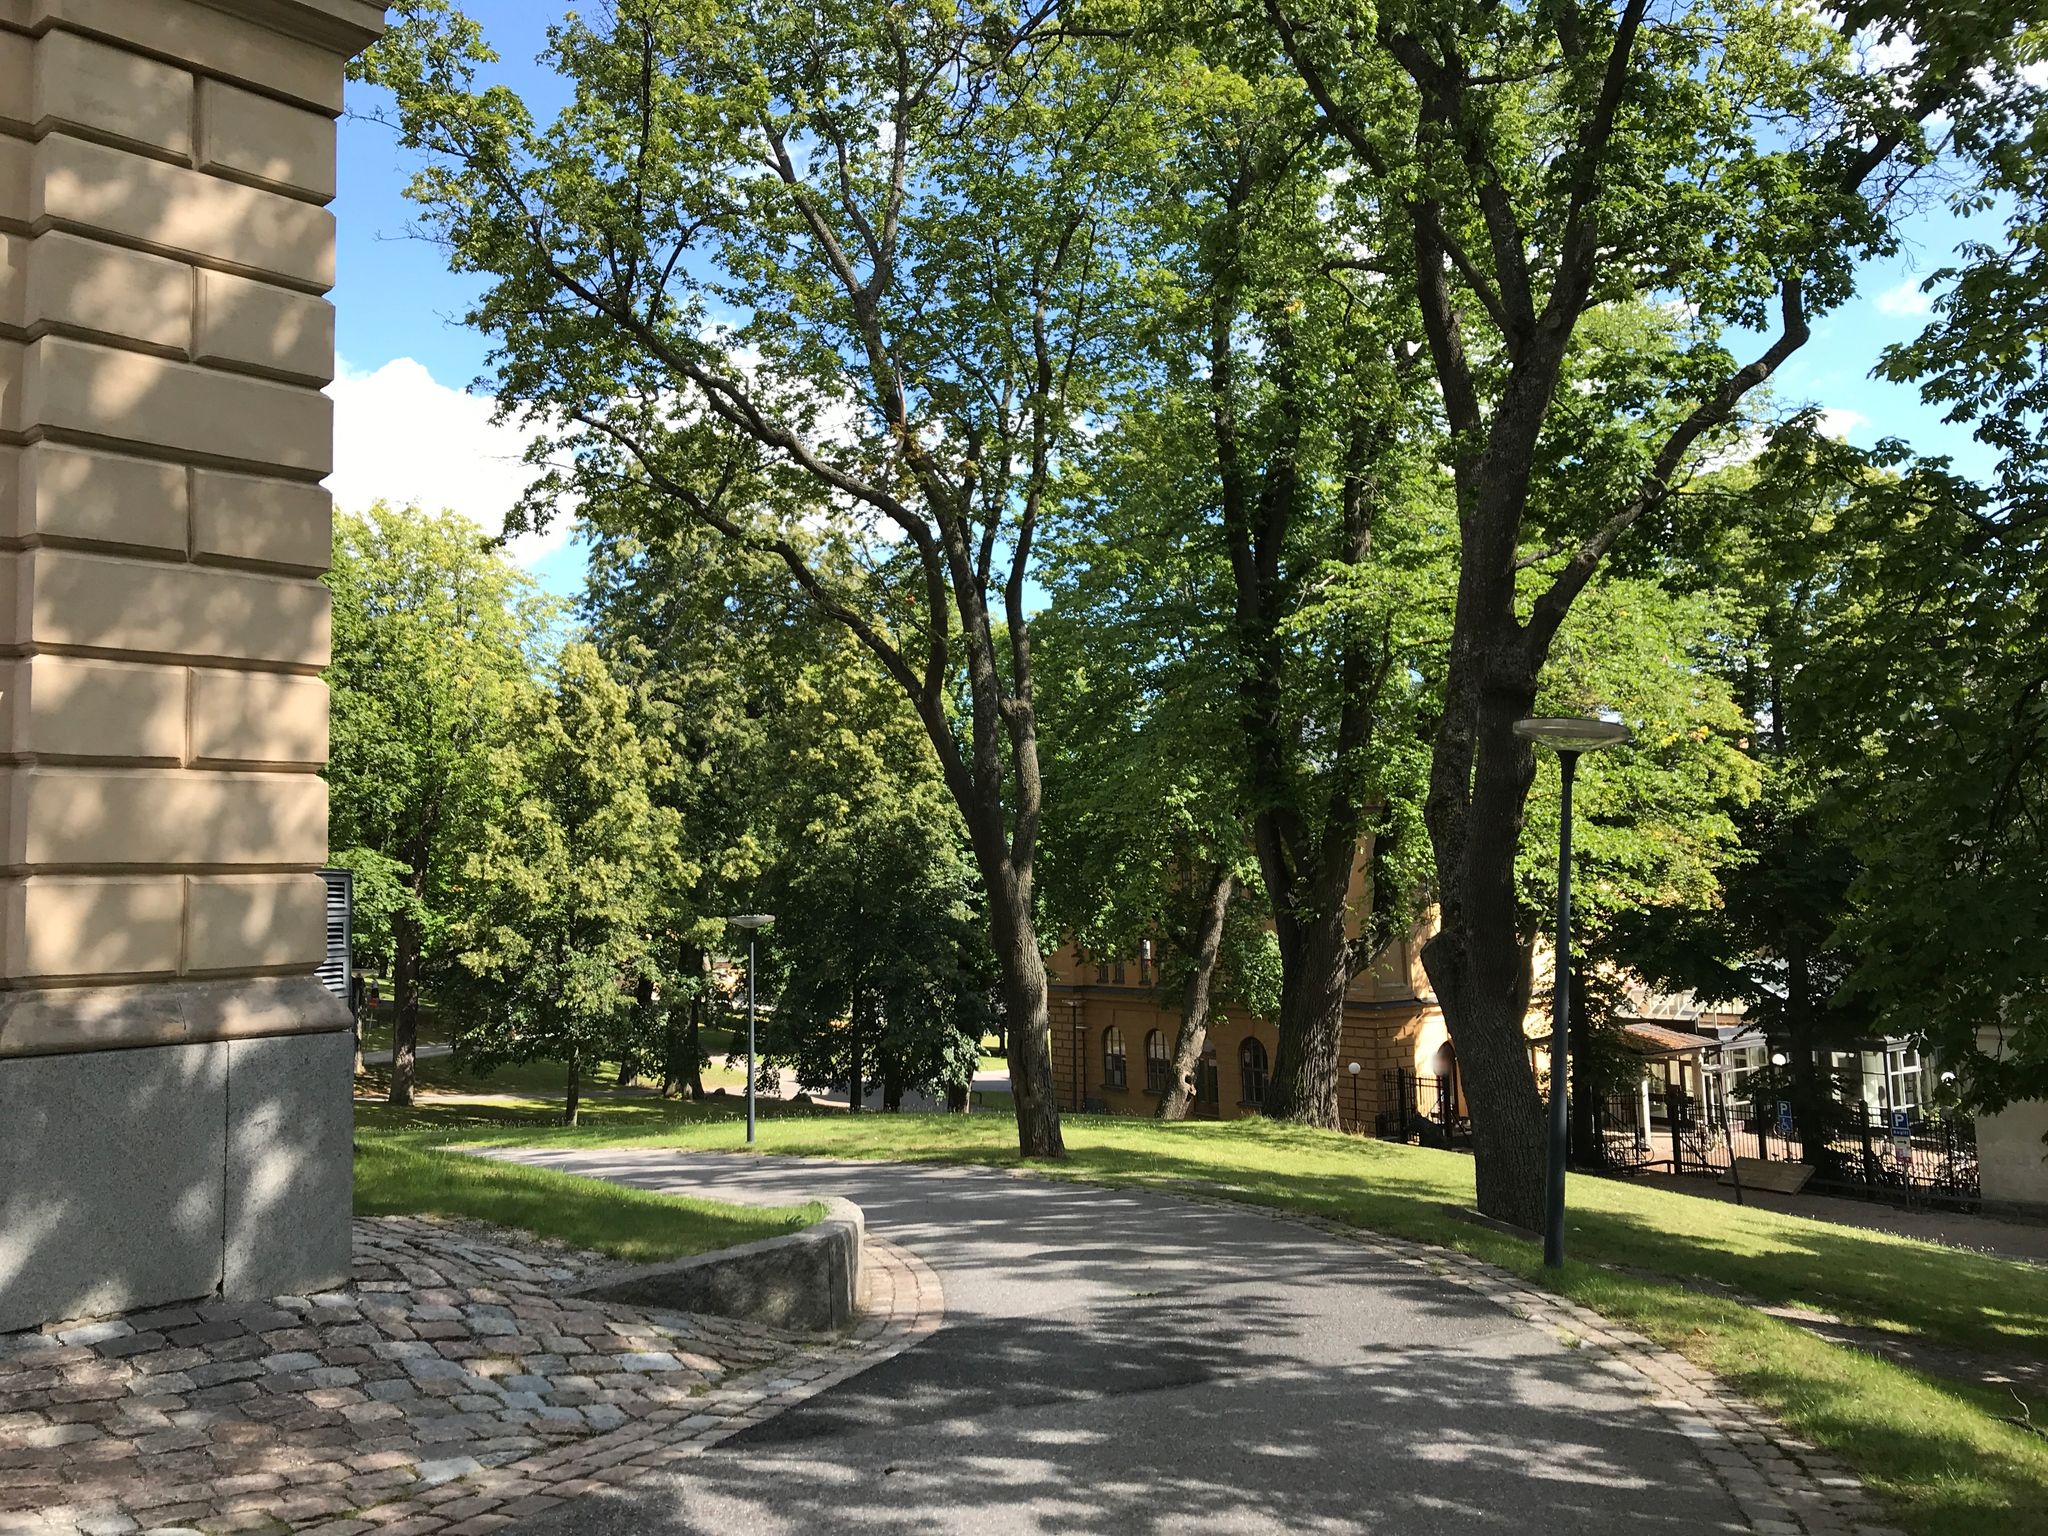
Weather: clear
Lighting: day
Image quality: good
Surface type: walking surface
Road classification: service, steps
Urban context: urban centre
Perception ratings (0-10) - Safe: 8.88, Lively: 8.7, Beautiful: 9.27, Boring: 8.11, Depressing: 5.02, Wealthy: 9.15